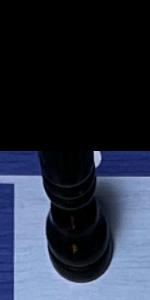
Label: Bishop_Black